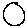
Label: circle